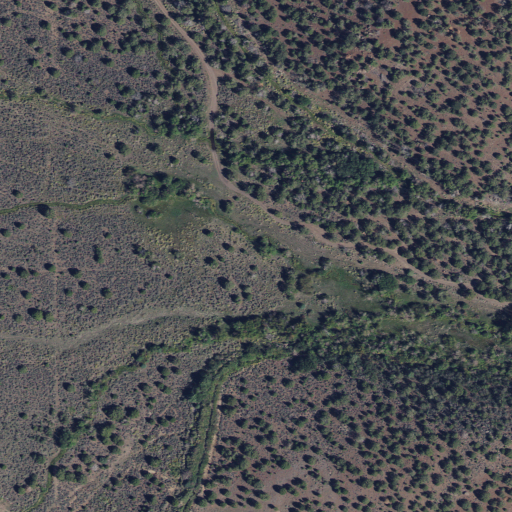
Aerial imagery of valley in Utah named Daniels Canyon containing evergreen forest, shrub, open development, low intensity development, and deciduous forest